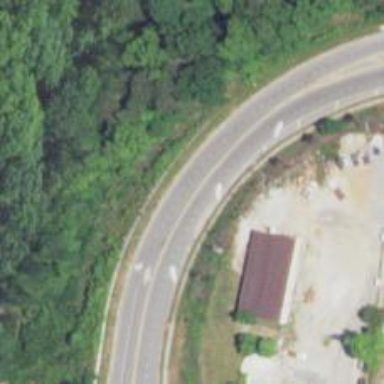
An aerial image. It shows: Primary link highway with asphalt surface.